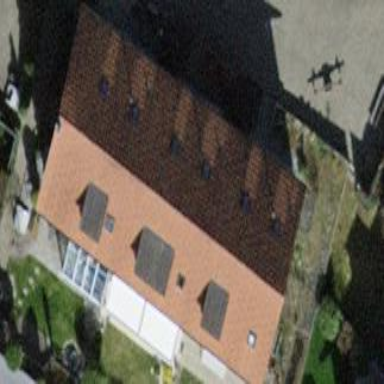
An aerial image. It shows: Terrace-style building with gabled roof.